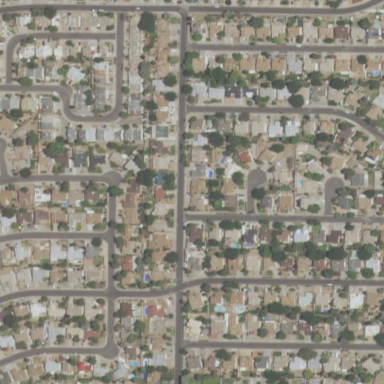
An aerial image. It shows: Residential area.